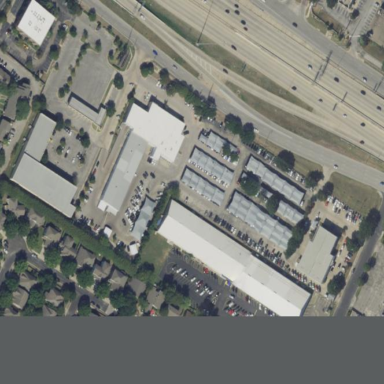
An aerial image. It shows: Retail area.